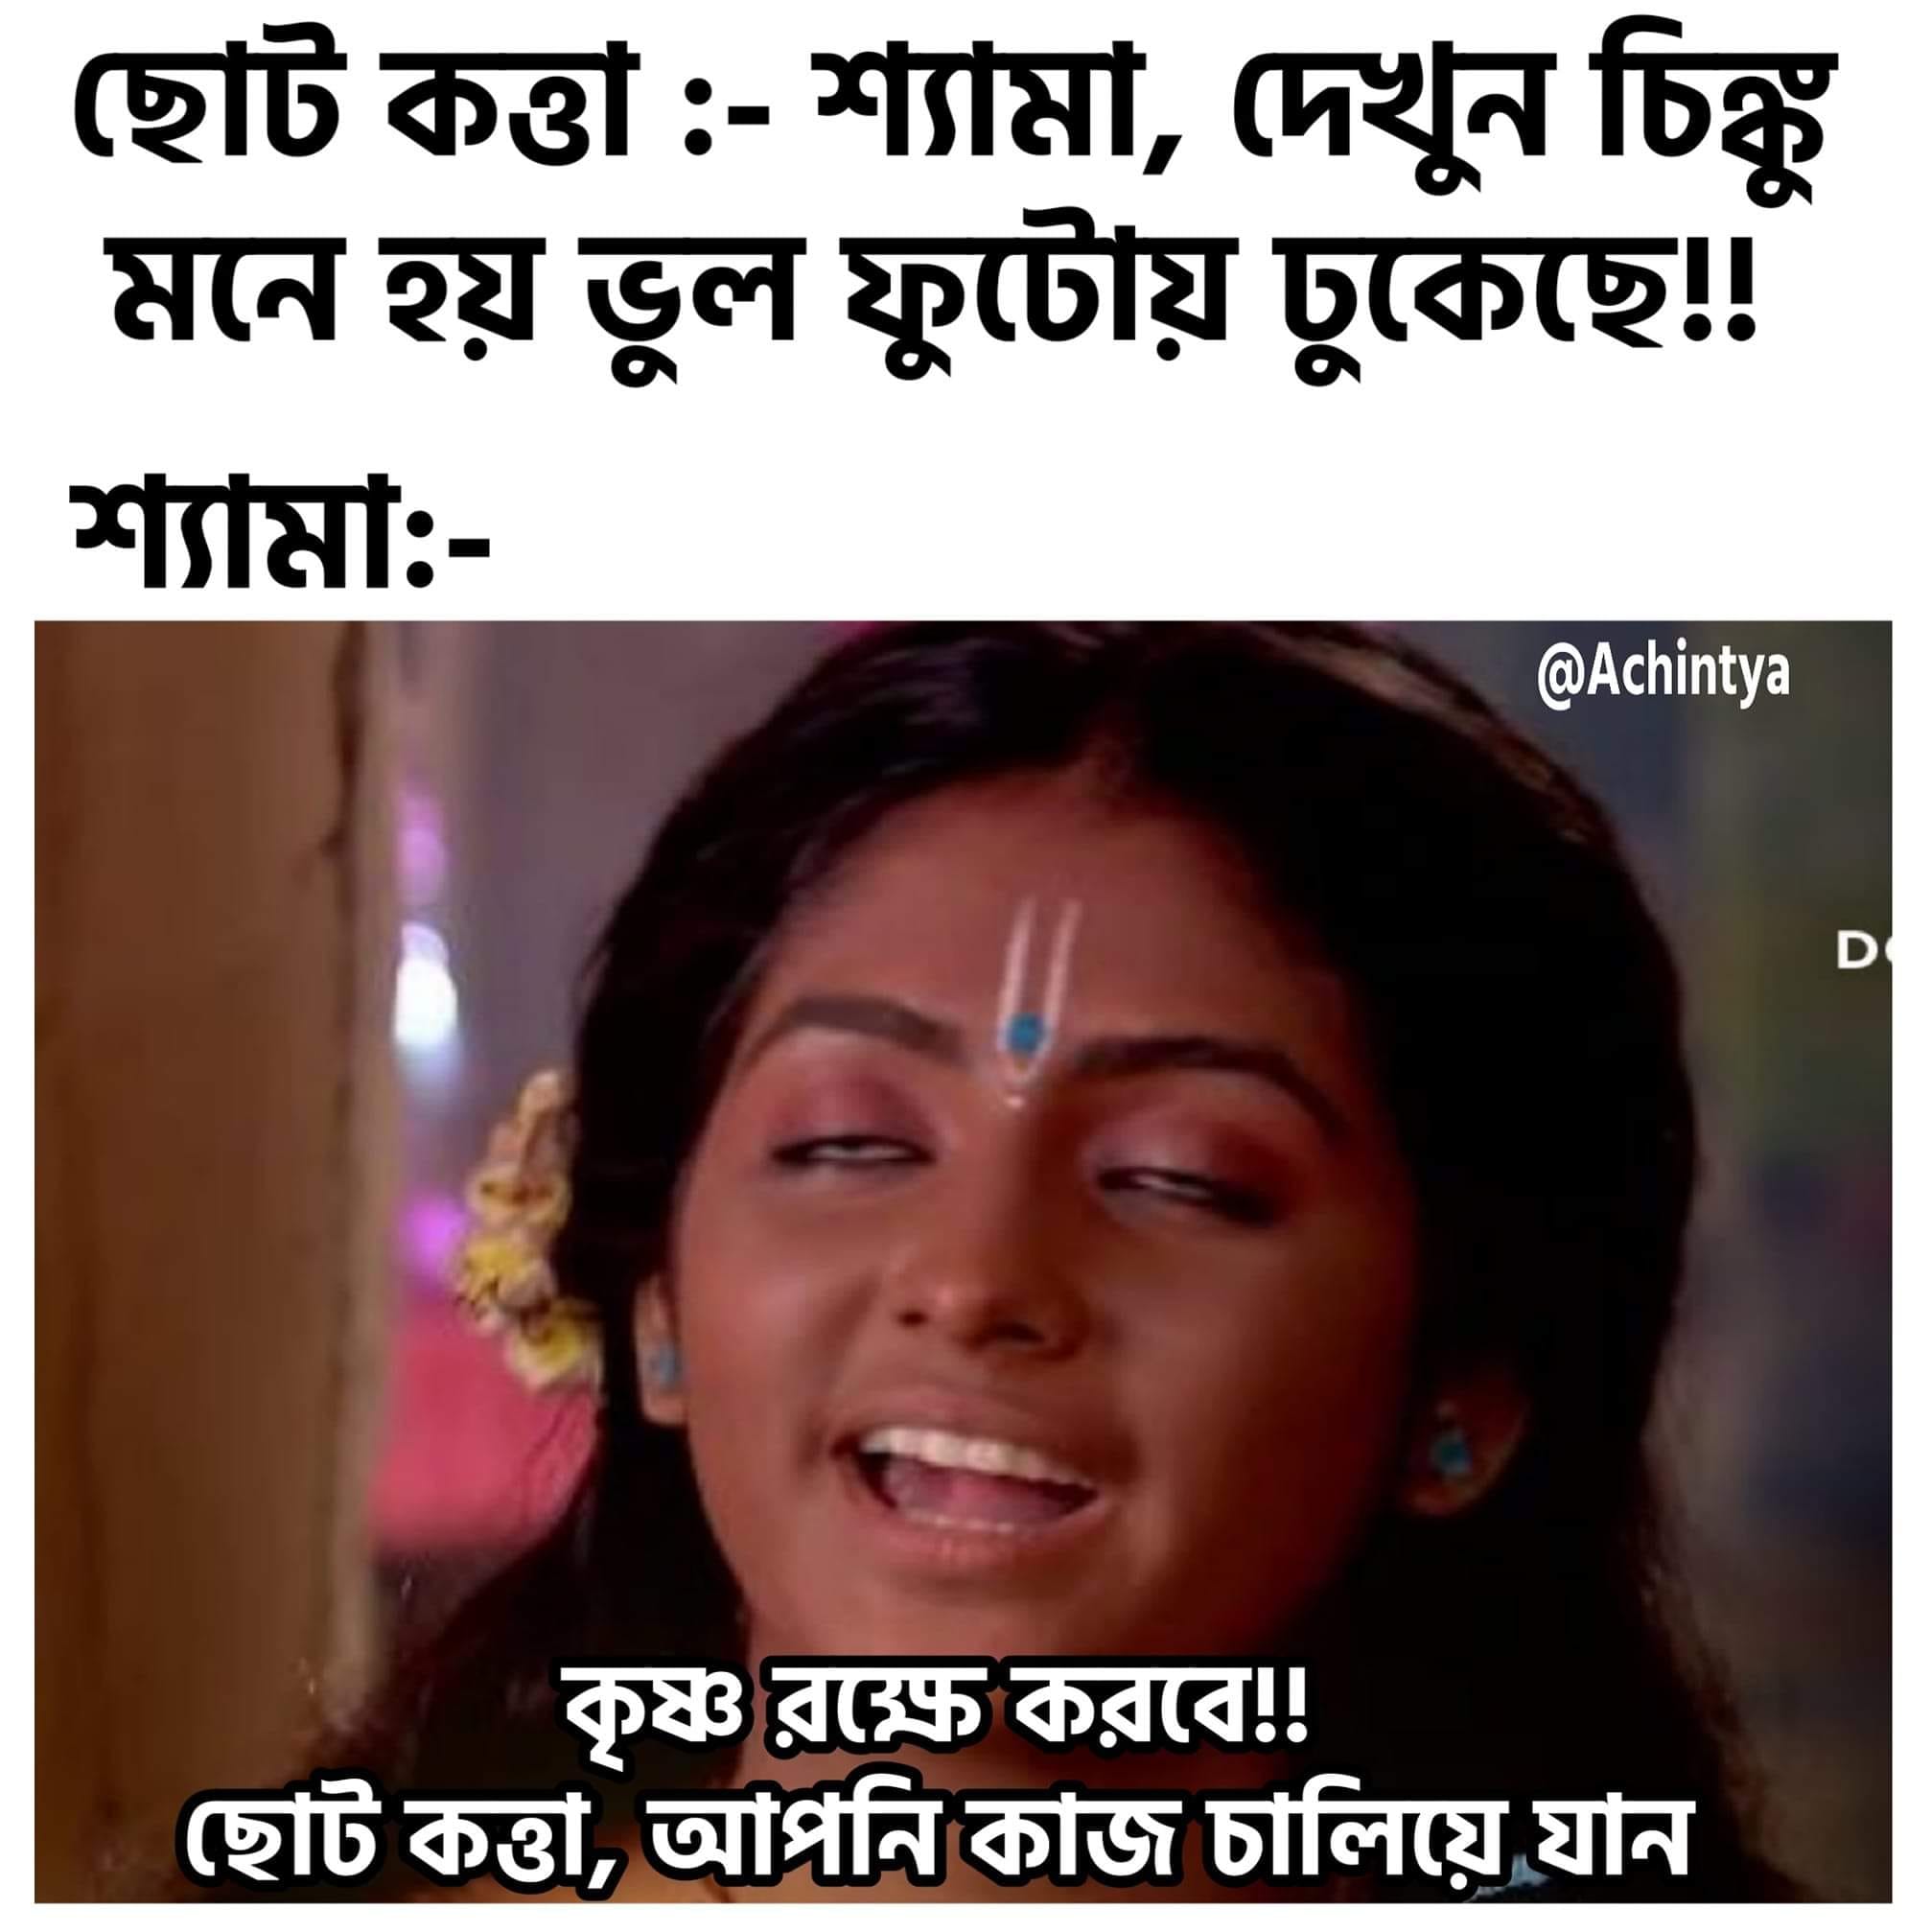
Caption: ছোট কত্তাঃ- শ্যামা, দেখুন চিঙ্কু মনে হয় ভুল ফুটোয় ঢুকেছে !!    শ্যামাঃ-  কৃষ্ণ রক্ষে করবে !! ছোট কত্তা , আপনি কাজ চালিয়ে যান
Label: hate